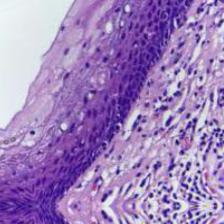
Diagnosis: Normal